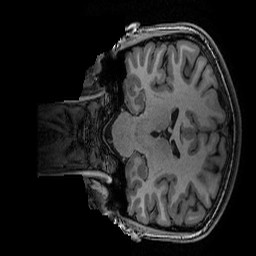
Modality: T1w
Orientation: coronal
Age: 19
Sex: female
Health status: ill
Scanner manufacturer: ge
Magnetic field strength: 3 T
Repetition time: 0.007664 s
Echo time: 0.00342 s